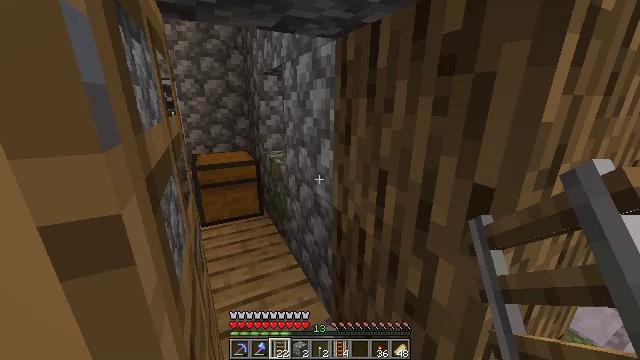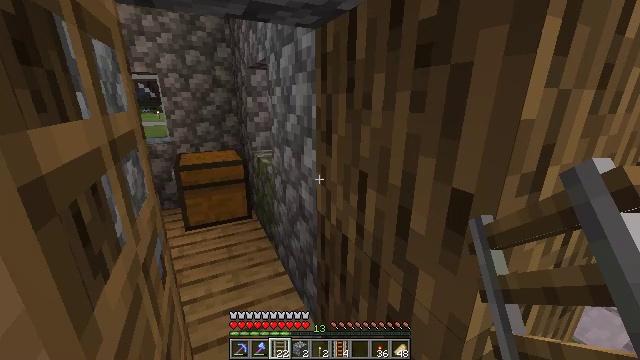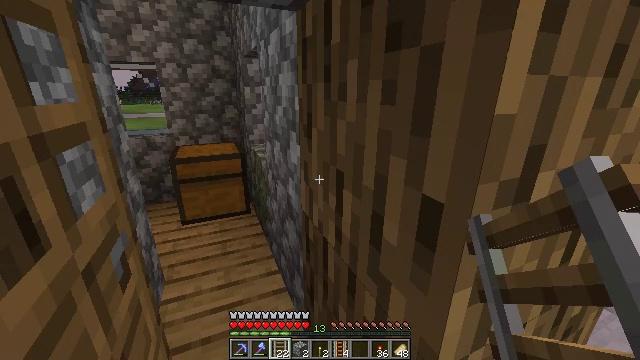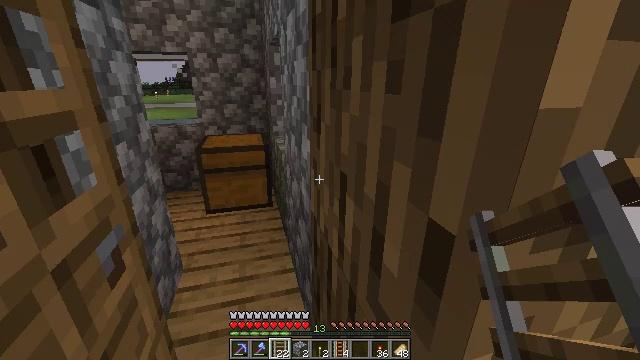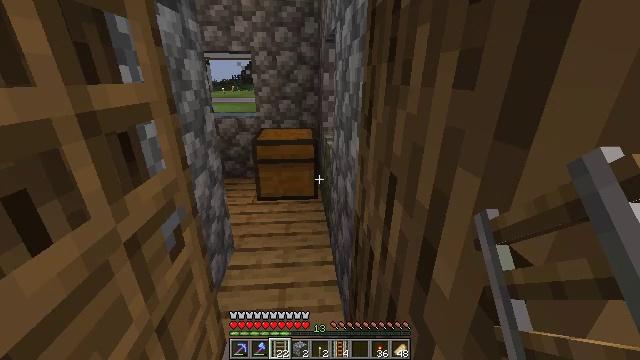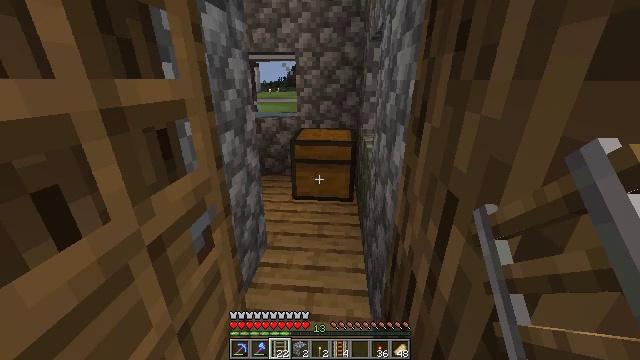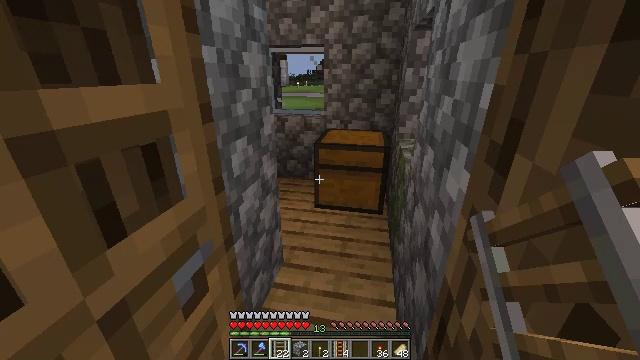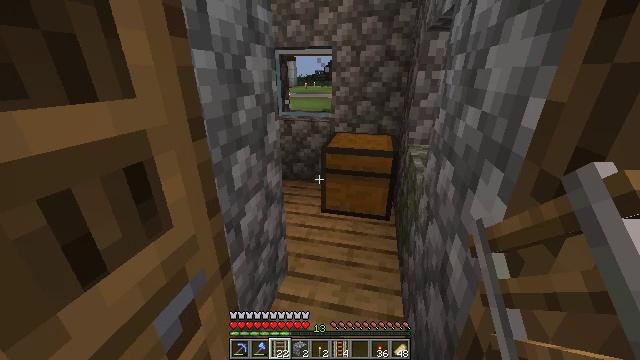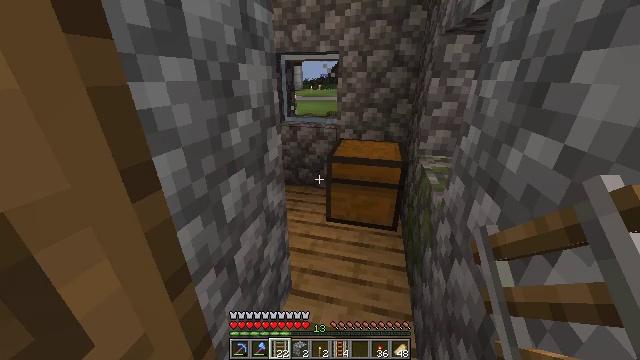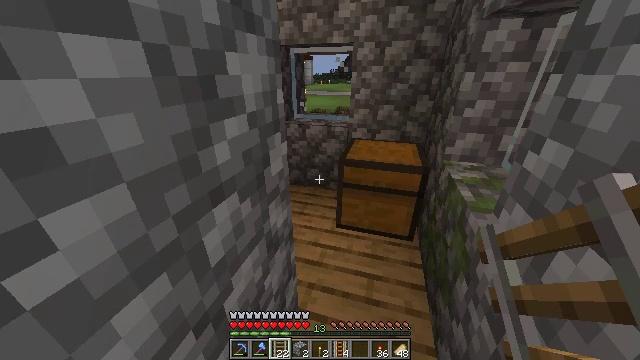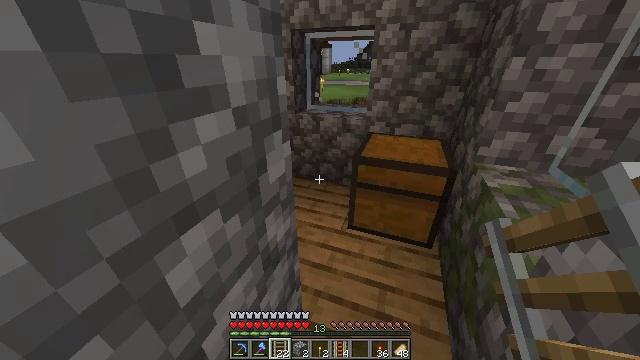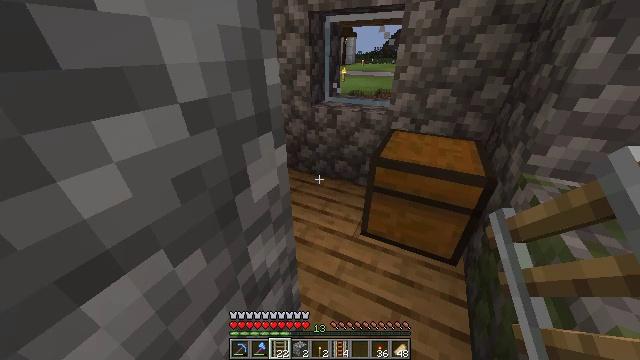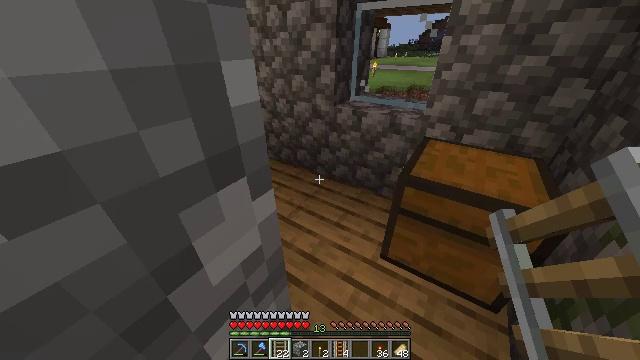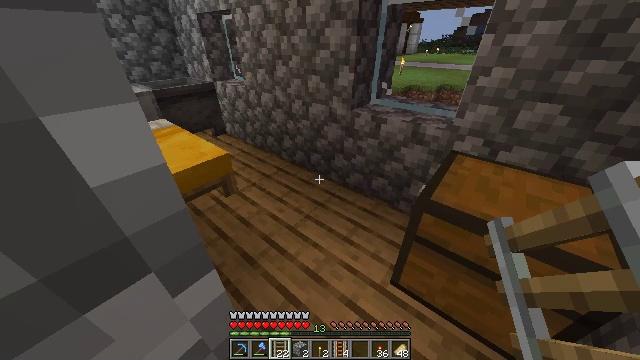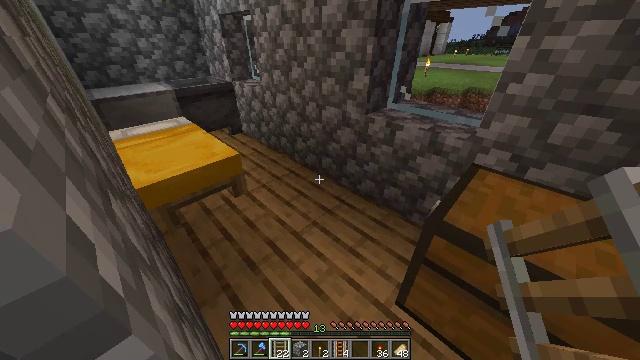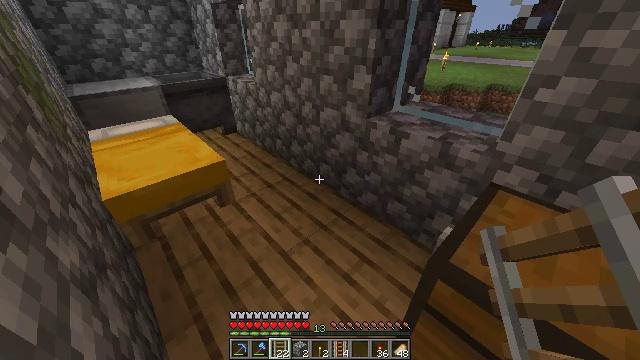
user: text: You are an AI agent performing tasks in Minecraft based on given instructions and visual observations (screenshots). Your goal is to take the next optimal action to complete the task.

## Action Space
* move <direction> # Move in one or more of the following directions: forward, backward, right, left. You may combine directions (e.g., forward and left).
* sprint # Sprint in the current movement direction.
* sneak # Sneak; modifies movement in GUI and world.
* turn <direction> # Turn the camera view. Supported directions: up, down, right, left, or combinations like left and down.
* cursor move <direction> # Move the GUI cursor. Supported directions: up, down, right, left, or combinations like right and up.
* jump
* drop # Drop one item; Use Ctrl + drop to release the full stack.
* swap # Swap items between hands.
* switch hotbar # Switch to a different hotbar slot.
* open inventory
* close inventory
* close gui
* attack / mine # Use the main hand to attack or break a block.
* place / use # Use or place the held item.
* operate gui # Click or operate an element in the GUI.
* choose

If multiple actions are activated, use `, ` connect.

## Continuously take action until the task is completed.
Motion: motion action
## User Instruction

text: Destroy the cauldron to put it in your inventory.
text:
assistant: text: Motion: move forward and move right, sprint
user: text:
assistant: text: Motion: move forward and move right, turn left and down
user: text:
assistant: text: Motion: move forward and move right, turn left and down
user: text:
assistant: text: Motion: move forward and move right, turn left and down
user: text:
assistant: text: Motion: move forward, sprint, turn left
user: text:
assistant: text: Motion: move forward, sprint, turn left
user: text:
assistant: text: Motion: move forward, sprint, turn left
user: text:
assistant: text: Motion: move forward, sprint, turn left
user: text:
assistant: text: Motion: move forward, sprint, turn left and down
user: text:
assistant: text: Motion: move forward, turn left and down
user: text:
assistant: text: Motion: move forward, turn left and down
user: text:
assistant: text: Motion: move forward, sprint, turn left and down
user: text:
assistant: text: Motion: move forward, sprint, turn left
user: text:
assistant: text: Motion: move forward, sprint, turn left
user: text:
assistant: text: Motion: move forward, turn left
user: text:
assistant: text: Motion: move forward, turn left
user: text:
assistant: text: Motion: move forward, turn left
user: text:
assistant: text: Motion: move forward, turn left
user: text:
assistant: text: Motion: move forward, turn left
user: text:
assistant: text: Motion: move forward, turn left
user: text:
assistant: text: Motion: move forward, turn left
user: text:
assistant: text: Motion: move forward, turn left
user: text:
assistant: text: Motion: move forward, turn left
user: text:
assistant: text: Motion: move forward, turn left
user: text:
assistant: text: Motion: no_op
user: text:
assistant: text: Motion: no_op
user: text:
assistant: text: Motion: turn left
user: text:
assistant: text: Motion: turn left and up
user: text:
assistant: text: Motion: turn left and up
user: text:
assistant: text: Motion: turn left